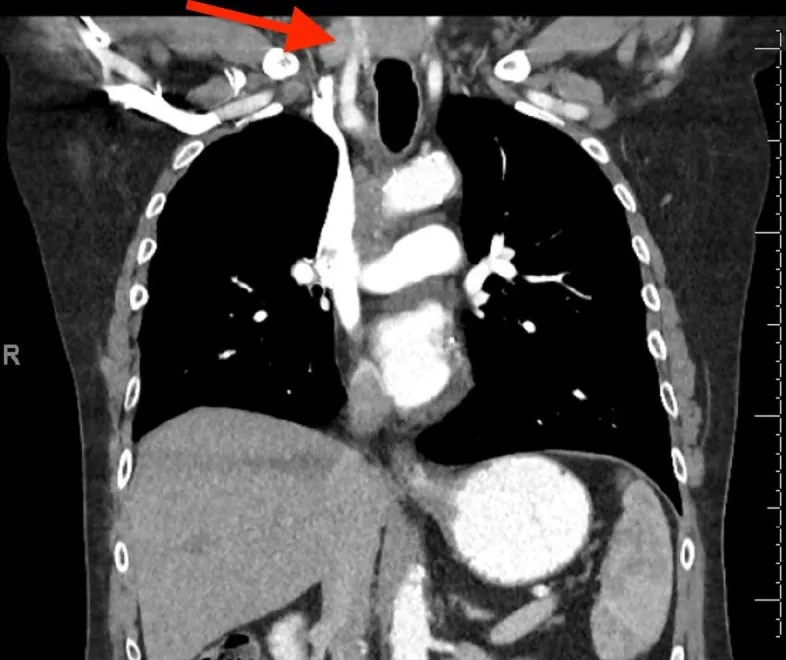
CT scan of the chest with contrast in the mediastinal window and coronal plane showing an enlarged right supraclavicular lymph node.
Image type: radiology (ct)